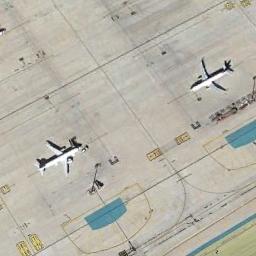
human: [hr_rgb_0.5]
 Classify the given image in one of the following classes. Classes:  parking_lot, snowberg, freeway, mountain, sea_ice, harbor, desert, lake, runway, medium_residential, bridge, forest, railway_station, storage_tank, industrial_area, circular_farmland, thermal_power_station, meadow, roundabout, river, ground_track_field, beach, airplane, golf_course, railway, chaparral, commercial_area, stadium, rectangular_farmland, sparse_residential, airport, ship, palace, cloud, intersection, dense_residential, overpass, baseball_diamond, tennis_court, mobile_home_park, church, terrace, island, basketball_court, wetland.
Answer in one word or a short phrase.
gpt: airplane